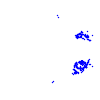
Particle: electron